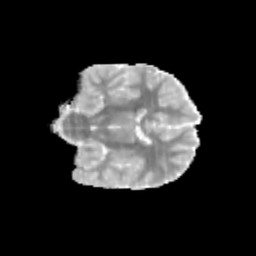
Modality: MD
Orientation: coronal
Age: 11
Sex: male
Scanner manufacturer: siemens
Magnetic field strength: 3 T
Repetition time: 3.8 s
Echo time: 0.07 s